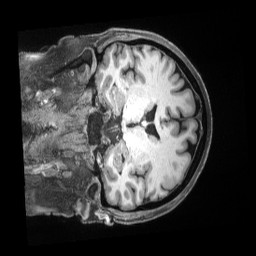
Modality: T1w
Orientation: coronal
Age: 57
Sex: female
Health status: ill
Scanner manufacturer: siemens
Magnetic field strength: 3 T
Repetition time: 2.5 s
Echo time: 0.00181 s